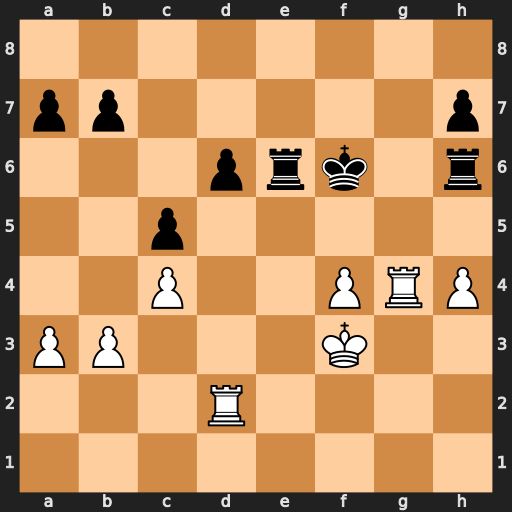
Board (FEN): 8/pp5p/3prk1r/2p5/2P2PRP/PP3K2/3R4/8
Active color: w
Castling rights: -
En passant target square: -
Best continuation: f5 Kf7 fxe6+